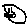
Label: smiley face